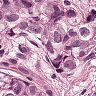
Metastatic tissue present: yes